Question: I wish to animate a view along an arc as shown in the image from position 1 to position 2.

What actually happens is that the view animation describes a full circle instead of an arc. My questions are:
1. Should I be using CGPathAddArc or CGPathAddArcToPoint ?
2. Do I need to use CGPathMoveToPoint to describe the initial location of the view or not?
When I step through the code the CGPoints values are as I expect them to be, as are the angles.
I use the following function to get CGPoints on a circle
'''
CGPoint pointOnCircle(CGPoint centre, float radius, float angle)
{
float x = centre.x + radius * cosf(angle);
float y = centre.y + radius * sinf(angle);
return CGPointMake(x, y);
}
'''
I am using the following code and variants thereof but as yet I have not managed to crack it.
'''
CAKeyframeAnimation *pathAnimation = [CAKeyframeAnimation animationWithKeyPath:@"position"];
pathAnimation.calculationMode = kCAAnimationPaced;
pathAnimation.fillMode = kCAFillModeForwards;
pathAnimation.removedOnCompletion = NO;
pathAnimation.duration = duration;
pathAnimation.repeatCount = 1;
CGPoint viewCenter = dynamicView.objectCenter;
CGMutablePathRef arcPath = CGPathCreateMutable();
// CGPathMoveToPoint(arcPath, NULL, viewCenter.x, viewCenter.y);
//work out the half way point
float halfwayAngle = dynamicView.angle + (0.5f * self.angleIncrement);
float fullwayAngle = dynamicView.angle + self.angleIncrement;
CGPoint halfwayPoint = pointOnCircle(self.center, self.radius, halfwayAngle);
CGPoint fullwayPoint = pointOnCircle(self.center, self.radius, fullwayAngle);
CGPathAddArc(arcPath, NULL, halfwayPoint.x, halfwayPoint.y, self.radius, dynamicView.angle, fullwayAngle, clockwise);
// CGPathAddArcToPoint(arcPath, NULL, viewCenter.x, viewCenter.y, fullwayPoint.x, fullwayPoint.y, self.radius);
pathAnimation.path = arcPath;
CGPathRelease(arcPath);
[dynamicView.layer addAnimation:pathAnimation forKey:@"arc"];
'''
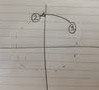
Answer: I coded up a quick example that hopefully puts it all together. I started from the "single view" application template and added this action to the view controller along with a button to trigger the action.
'''
- (IBAction)animateArc:(id)sender
{
// Create the arc
CGPoint arcStart = CGPointMake(0.2 * self.view.bounds.size.width, 0.5 * self.view.bounds.size.height);
CGPoint arcCenter = CGPointMake(0.5 * self.view.bounds.size.width, 0.5 * self.view.bounds.size.height);
CGFloat arcRadius = 0.3 * MIN(self.view.bounds.size.width, self.view.bounds.size.height);
CGMutablePathRef arcPath = CGPathCreateMutable();
CGPathMoveToPoint(arcPath, NULL, arcStart.x, arcStart.y);
CGPathAddArc(arcPath, NULL, arcCenter.x, arcCenter.y, arcRadius, M_PI, 0, NO);
// The layer we're going to animate (a 50x50pt red box)
UIView* dynamicView = [[UIView alloc] initWithFrame: CGRectMake(0, 0, 50, 50)];
dynamicView.layer.backgroundColor = [[UIColor redColor] CGColor];
[self.view addSubview: dynamicView];
dynamicView.center = arcStart;
// An additional view that shows the arc.
BOOL showArc = NO;
UIView* drawArcView = nil;
if (showArc)
{
drawArcView = [[UIView alloc] initWithFrame: self.view.bounds];
CAShapeLayer* showArcLayer = [[CAShapeLayer alloc] init];
showArcLayer.frame = drawArcView.layer.bounds;
showArcLayer.path = arcPath;
showArcLayer.strokeColor = [[UIColor blackColor] CGColor];
showArcLayer.fillColor = nil;
showArcLayer.lineWidth = 3.0;
[drawArcView.layer addSublayer: showArcLayer];
[self.view insertSubview: drawArcView belowSubview: dynamicView];
}
// The animation
CAKeyframeAnimation *pathAnimation = [CAKeyframeAnimation animationWithKeyPath:@"position"];
pathAnimation.calculationMode = kCAAnimationPaced;
pathAnimation.duration = 5.0;
pathAnimation.path = arcPath;
CGPathRelease(arcPath);
// Add the animation and reset the state so we can run again.
[CATransaction begin];
[CATransaction setCompletionBlock:^{
[drawArcView removeFromSuperview];
[dynamicView removeFromSuperview];
}];
[dynamicView.layer addAnimation:pathAnimation forKey:@"arc"];
[CATransaction commit];
}
'''